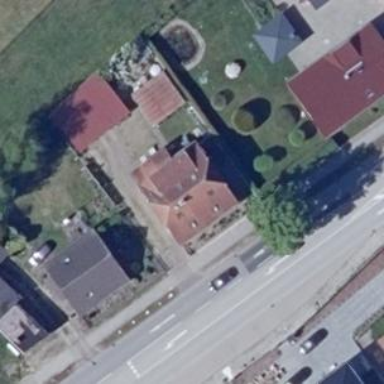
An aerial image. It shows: Detached building with half-hipped roof shape.